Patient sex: F
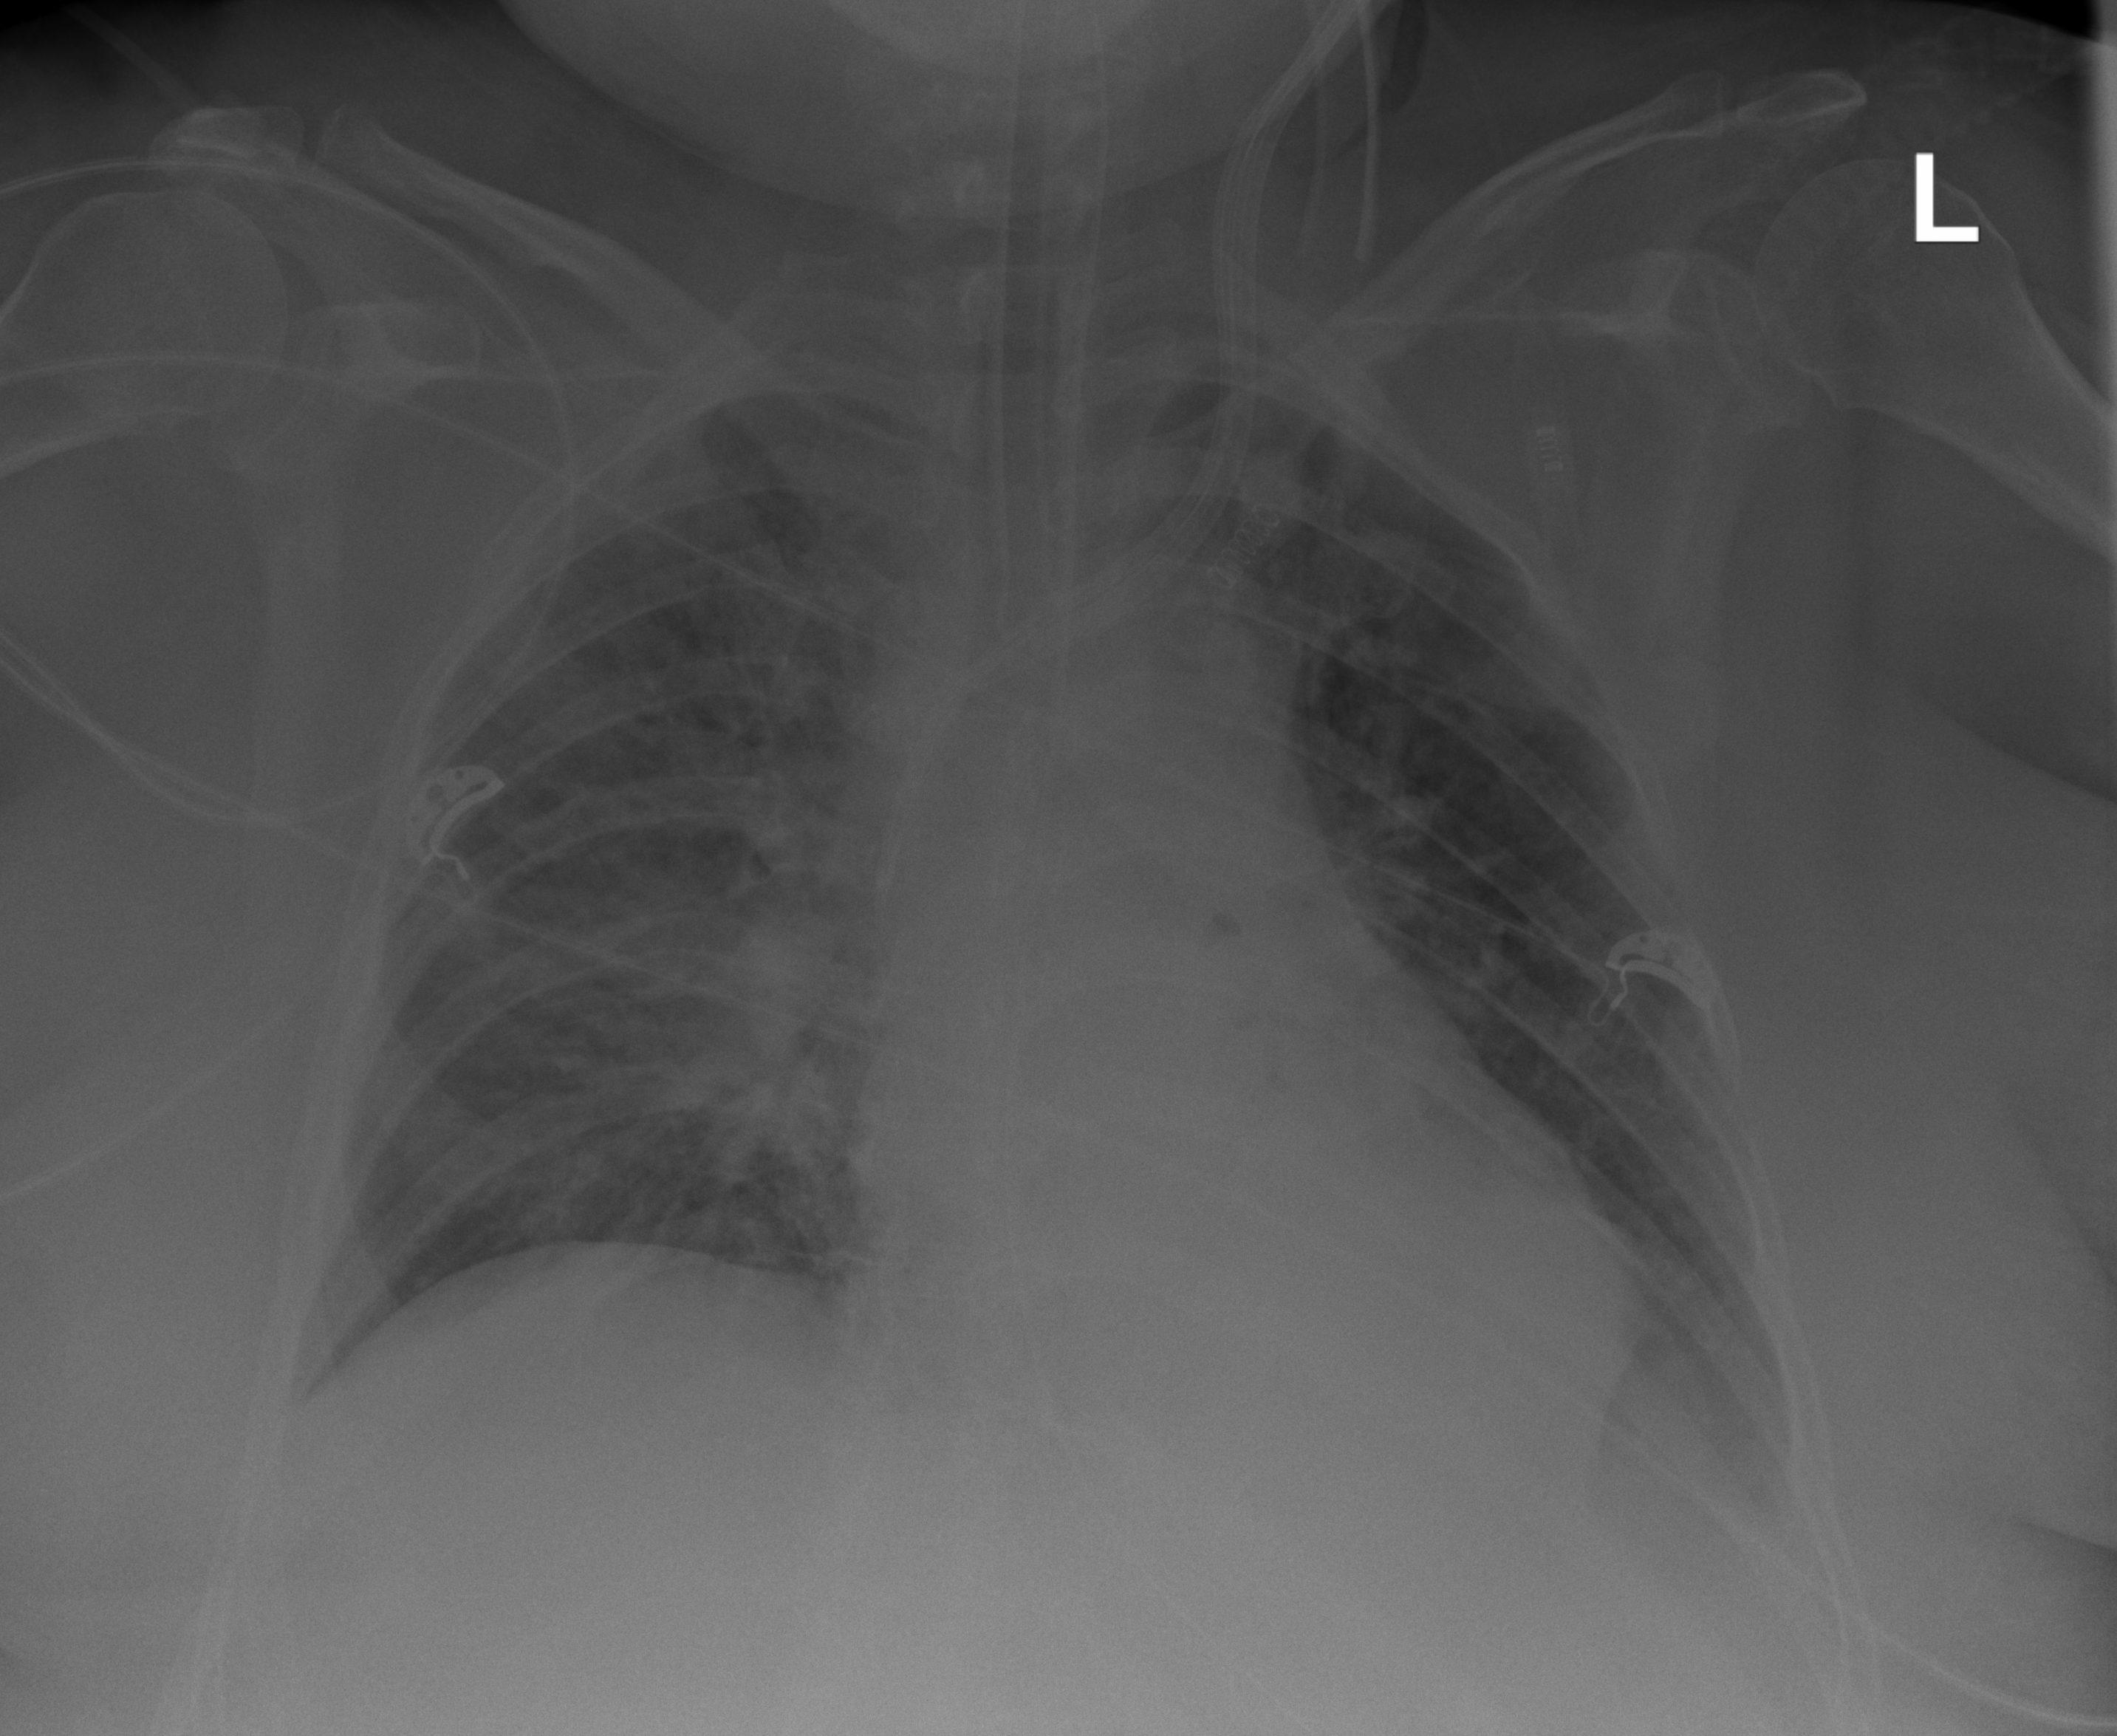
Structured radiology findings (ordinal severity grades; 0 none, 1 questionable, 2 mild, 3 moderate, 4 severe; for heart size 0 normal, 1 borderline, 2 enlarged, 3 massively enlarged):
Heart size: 0
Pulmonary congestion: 3
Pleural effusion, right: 0
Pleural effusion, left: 1
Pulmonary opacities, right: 3
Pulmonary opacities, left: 0
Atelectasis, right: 2
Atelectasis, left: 2